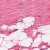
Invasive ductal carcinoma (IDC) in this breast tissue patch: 0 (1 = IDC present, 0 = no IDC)